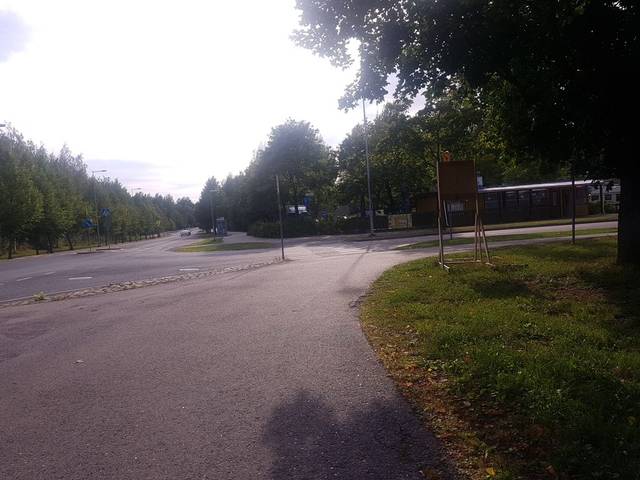
Region: Finland
Coordinates: 60.267, 24.817